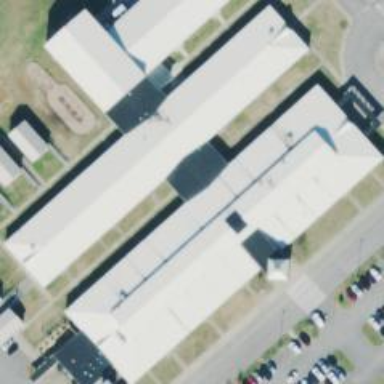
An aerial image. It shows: School building.